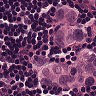
Metastatic tissue present: yes